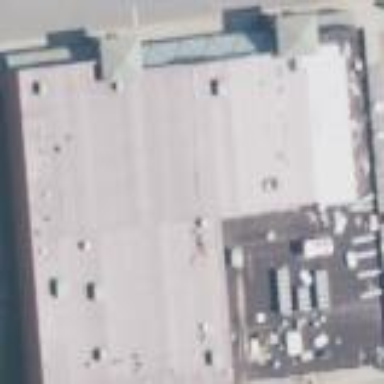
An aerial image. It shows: Supermarket building.